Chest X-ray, PA view. Patient: 57 years old, sex F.
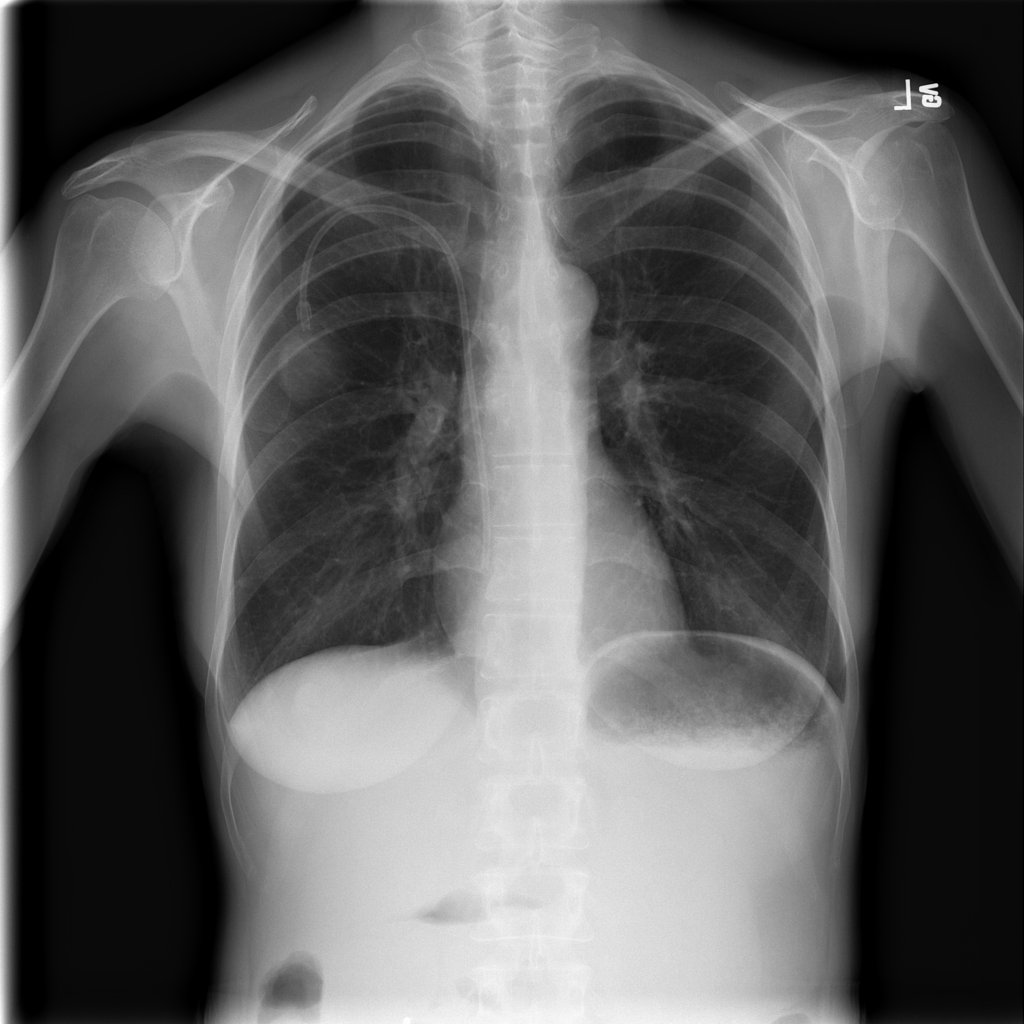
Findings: No Finding